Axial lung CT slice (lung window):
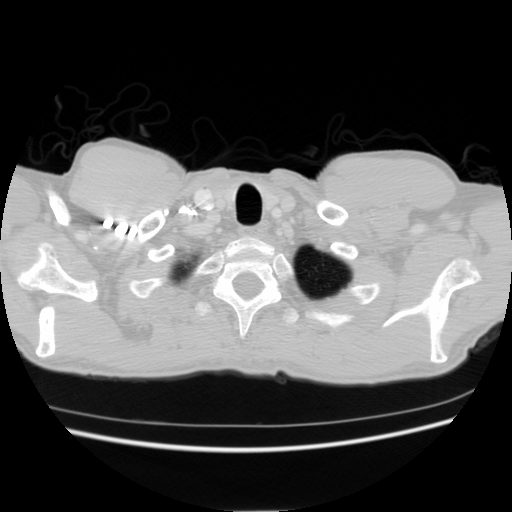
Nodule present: no